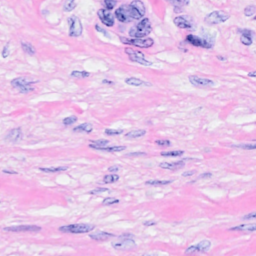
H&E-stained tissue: Breast